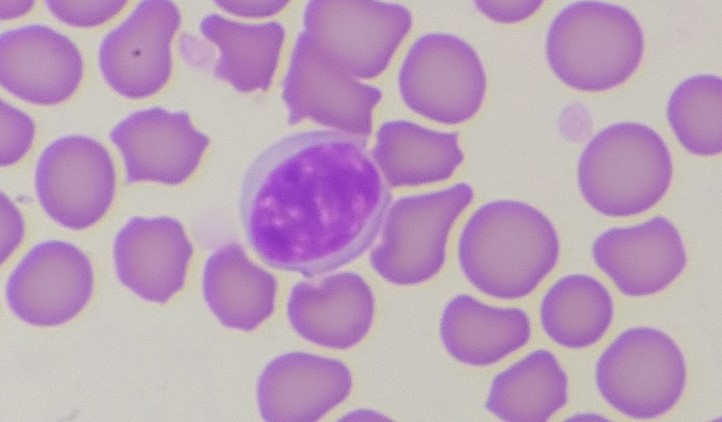
White blood cell type: Lymphocyte